Interaction volume radius: 10 \u00c5
Interaction volume height: 10 \u00c5
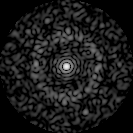
Disorder parameter: 0.8263